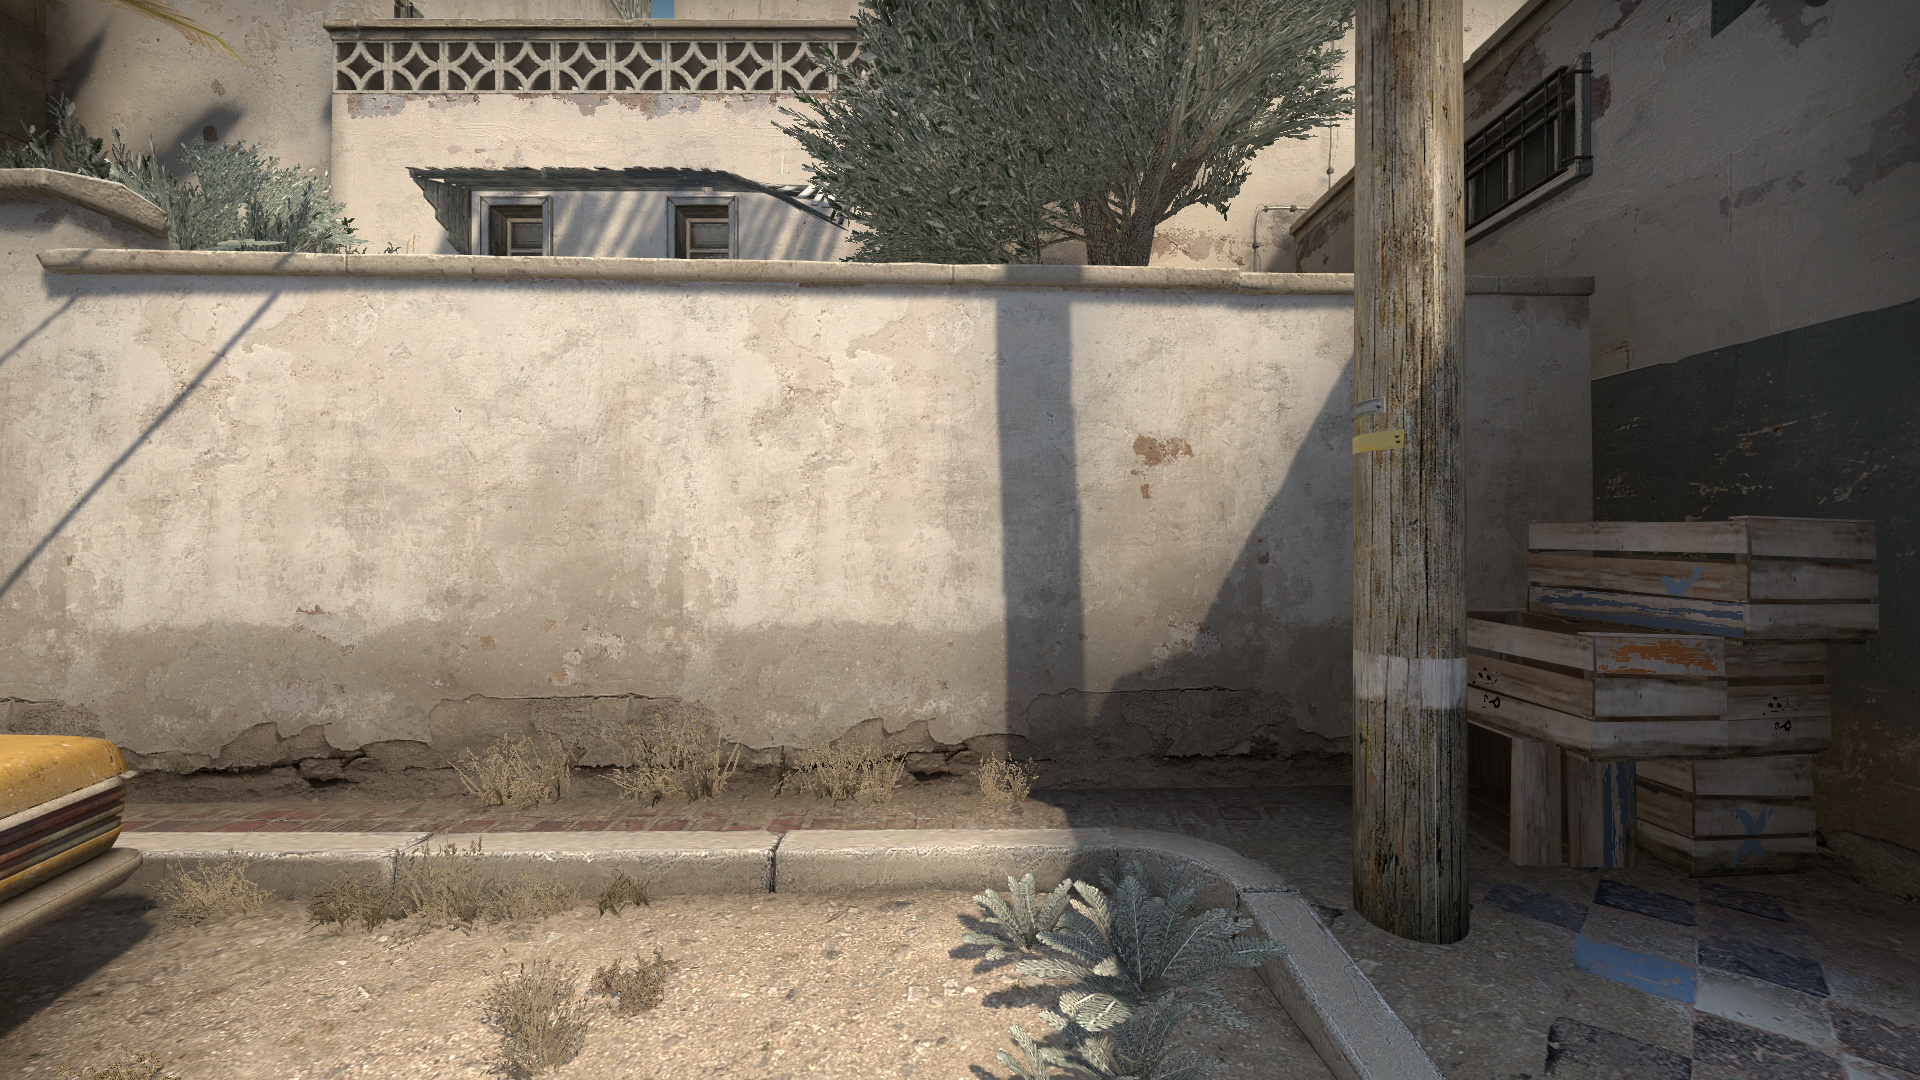
Map: de_dust2